You are looking at the envelope spectrum of a bearing's vibration signal. The marked vertical lines are the theoretical fault frequencies for the outer race, inner race, rolling elements, and cage. Based on the visible evidence, which condition applies: normal, inner_race, outer_race, ball?
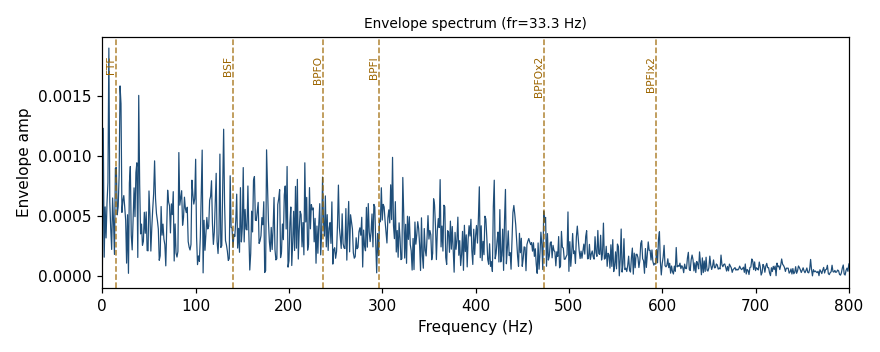
Answer: normal